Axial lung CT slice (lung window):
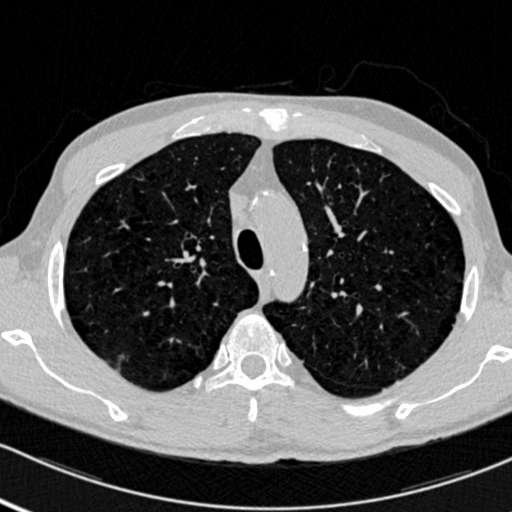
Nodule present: yes
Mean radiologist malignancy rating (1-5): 3.667